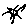
Label: sun